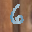
Label: 6